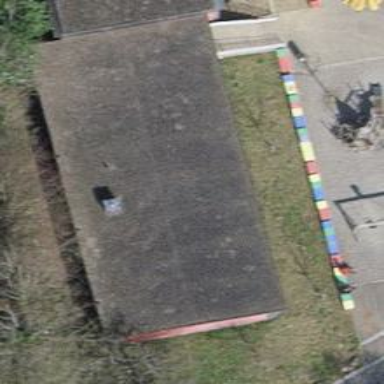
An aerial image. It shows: School building with flat roof.